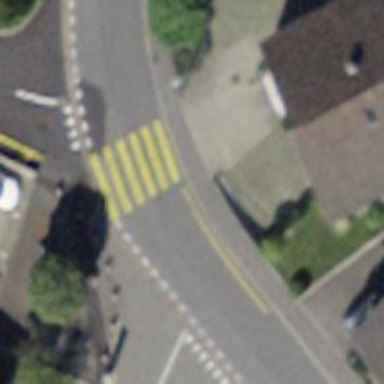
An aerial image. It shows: Zebra crossing on the road.